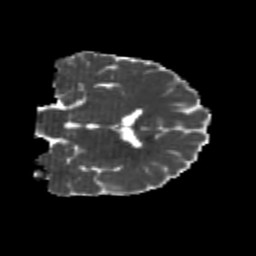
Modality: MD
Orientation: coronal
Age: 21
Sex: male
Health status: healthy
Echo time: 0.074 s